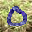
Label: 0